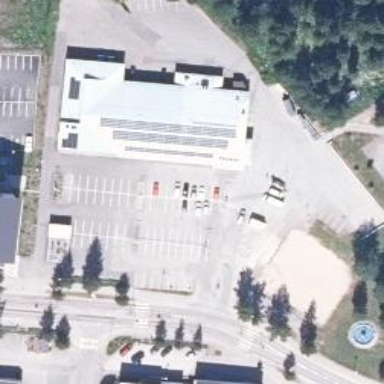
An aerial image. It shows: Convenience shop.